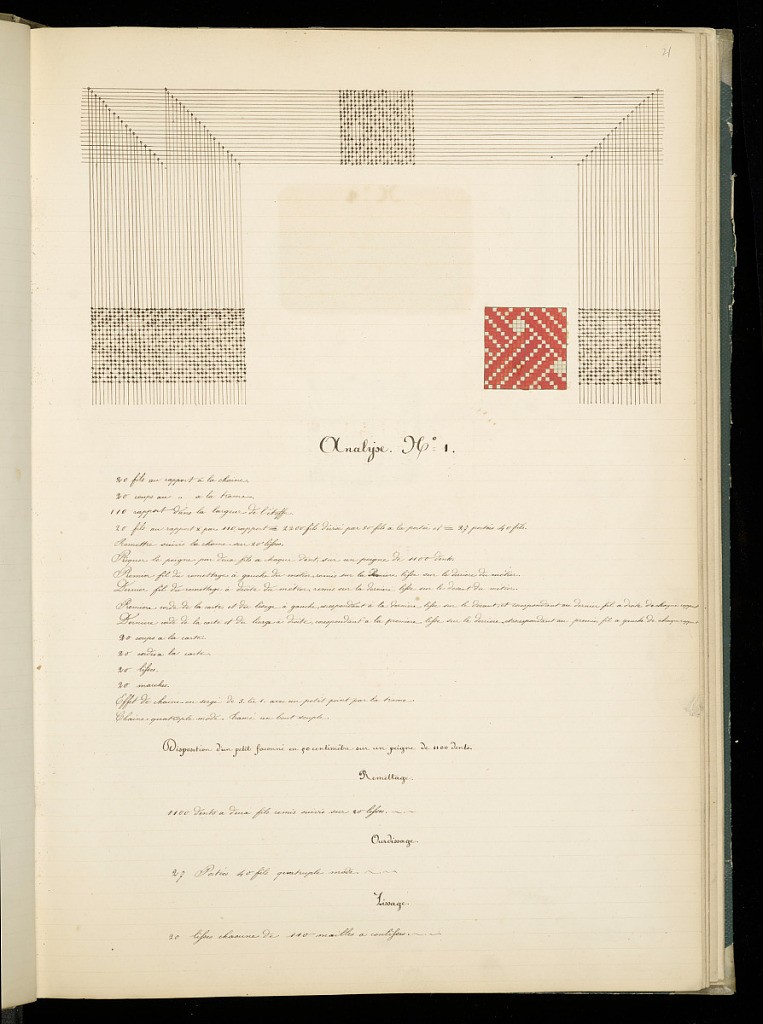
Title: Cahier de Theorie 1848
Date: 1848
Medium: paper, bound with buckram covered cardboard with vellum back and corners, containing fabric samples and mises-en-carte
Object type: Weaver's thesis book
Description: Uncompleted book written in delicate longhand, labelled on title page: "Cahier de Theorie 1848".  Contains nine samples of fabrics, 12 mises-en-carte, sketches for heddle arrangements and descriptions of fabrics.